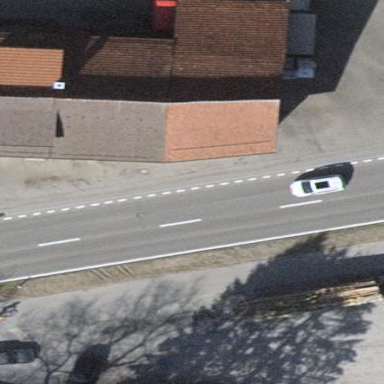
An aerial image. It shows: Building with gabled roof.